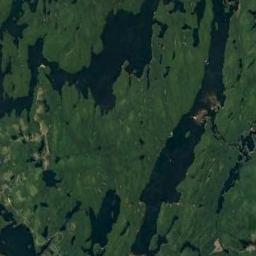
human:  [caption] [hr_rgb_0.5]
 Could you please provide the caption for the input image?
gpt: The surface of the lake in a wetland is covered with a large dense dark green and light green mixed plants .

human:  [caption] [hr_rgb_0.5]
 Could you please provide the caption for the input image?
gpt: Except for the waters, this wetland is covered by vegetation .

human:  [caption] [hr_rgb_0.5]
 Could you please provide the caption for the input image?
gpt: Many waters of different sizes and shapes are surrounded by wetlands .

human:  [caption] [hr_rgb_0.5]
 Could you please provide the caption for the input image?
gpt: The wetland consists of green plants and water .

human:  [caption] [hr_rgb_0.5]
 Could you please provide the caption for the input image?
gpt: There are many green areas and some water areas on the wetland .